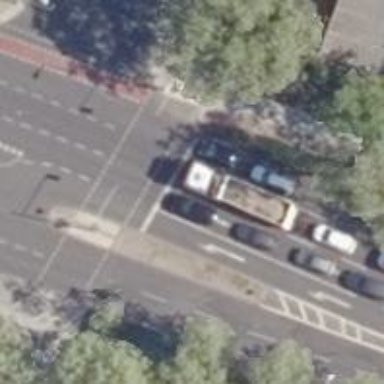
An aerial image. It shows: Road with traffic signals.